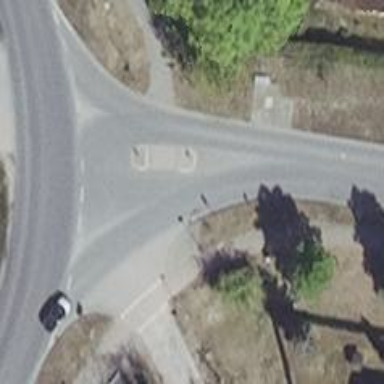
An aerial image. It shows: Footway along the road.